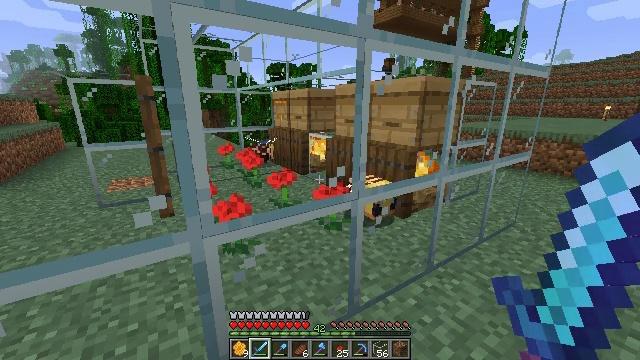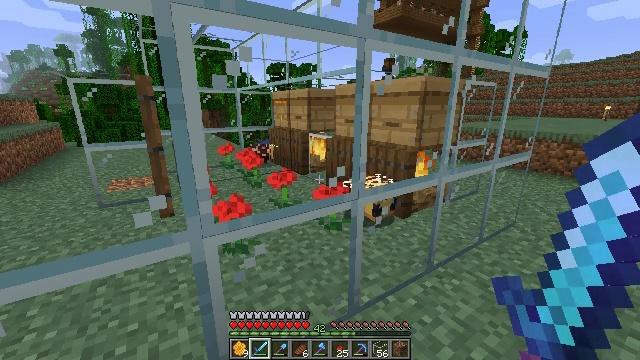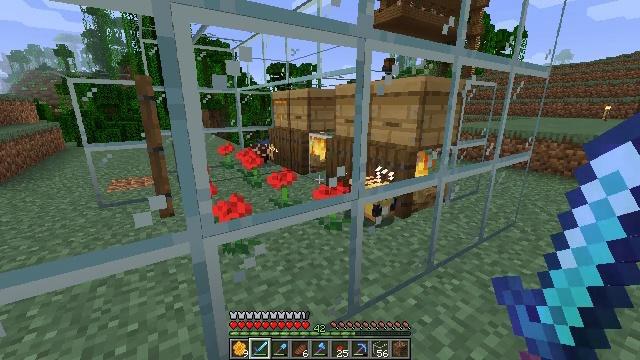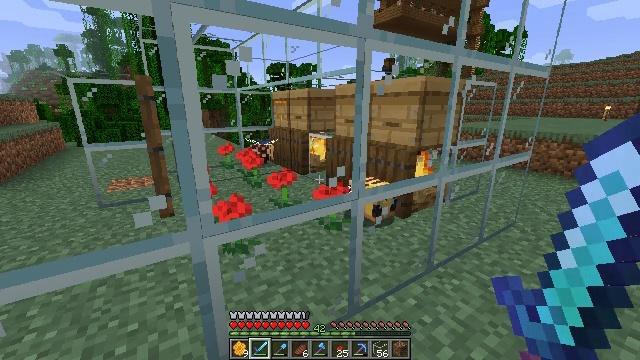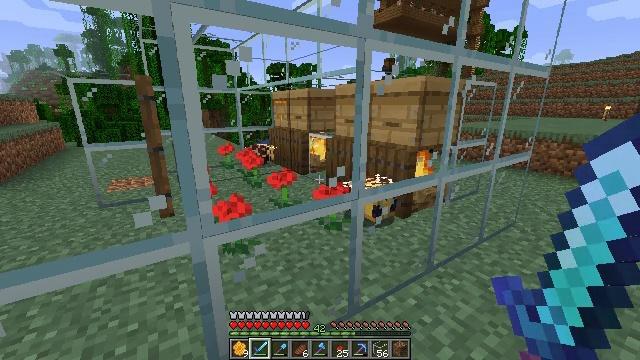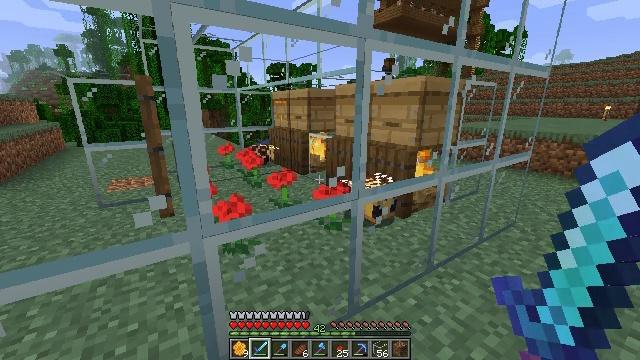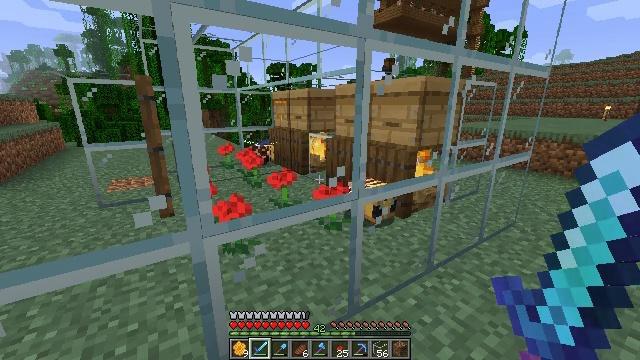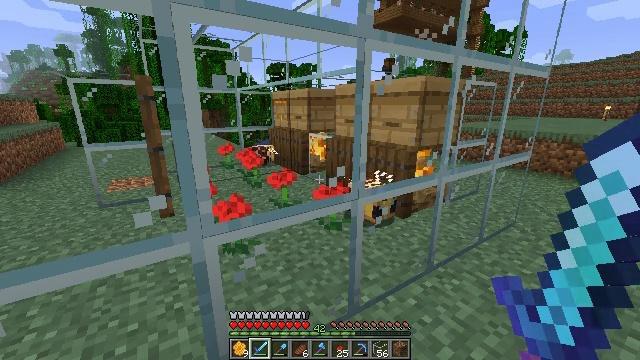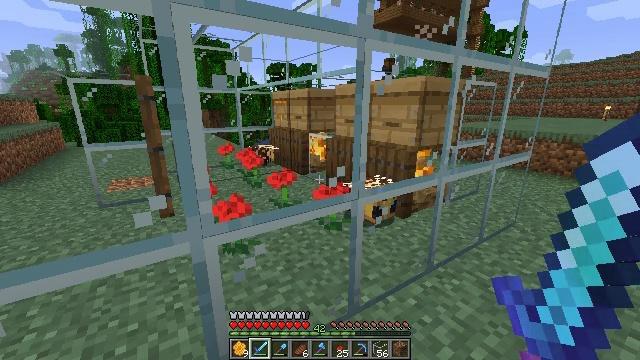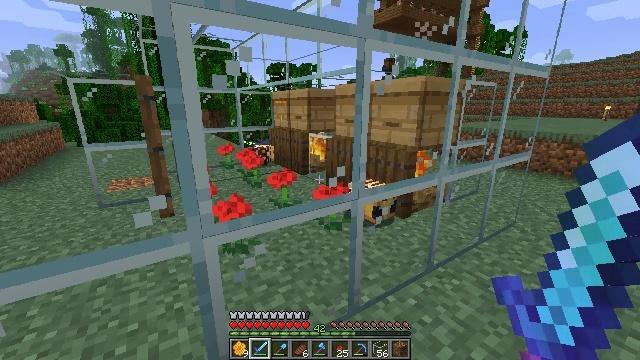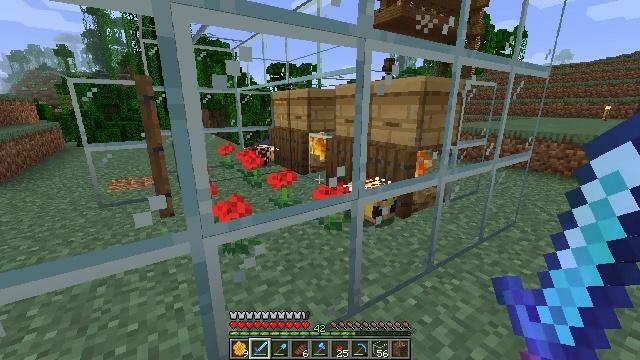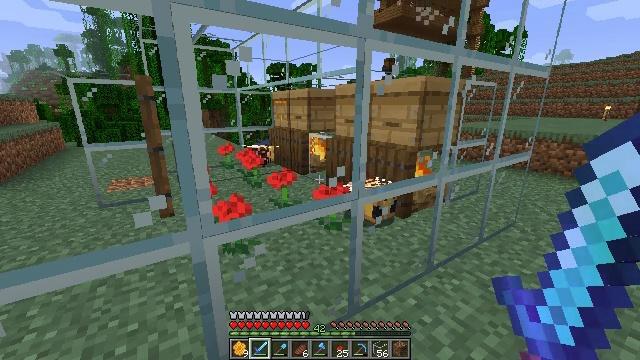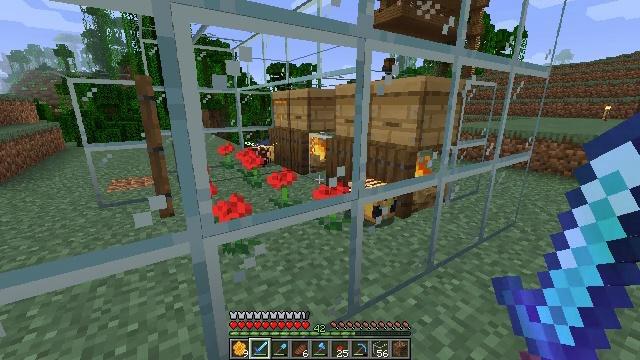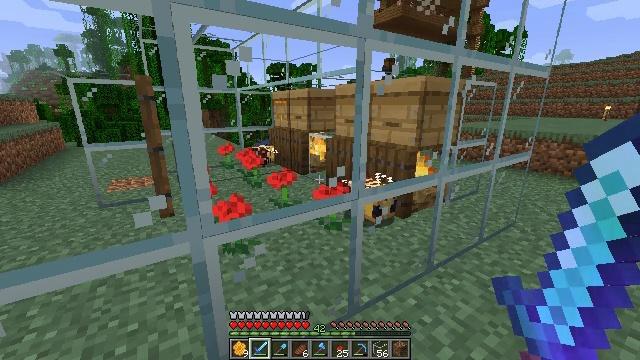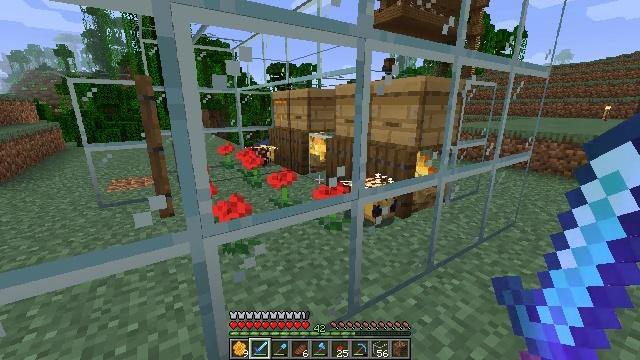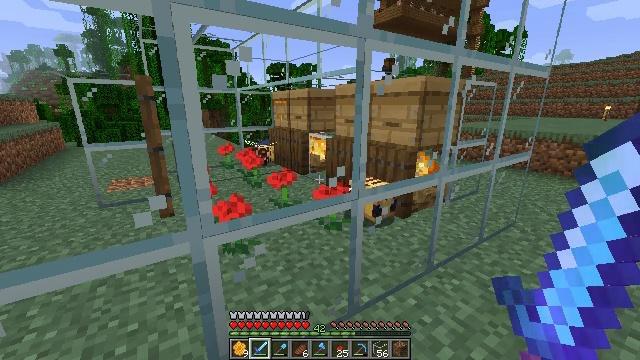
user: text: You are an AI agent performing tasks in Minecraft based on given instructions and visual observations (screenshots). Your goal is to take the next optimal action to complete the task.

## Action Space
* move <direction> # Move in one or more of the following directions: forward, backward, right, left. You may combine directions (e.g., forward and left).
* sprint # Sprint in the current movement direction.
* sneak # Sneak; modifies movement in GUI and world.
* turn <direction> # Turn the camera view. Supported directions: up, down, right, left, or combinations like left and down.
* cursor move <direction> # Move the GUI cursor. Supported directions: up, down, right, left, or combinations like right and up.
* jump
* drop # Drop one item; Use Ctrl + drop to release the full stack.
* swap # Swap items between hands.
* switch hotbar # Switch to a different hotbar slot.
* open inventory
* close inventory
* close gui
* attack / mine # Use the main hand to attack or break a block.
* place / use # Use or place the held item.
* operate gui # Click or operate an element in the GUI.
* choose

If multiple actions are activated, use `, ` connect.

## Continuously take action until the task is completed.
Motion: motion action
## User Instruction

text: Mine the beehive on the tree.
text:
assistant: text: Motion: no_op
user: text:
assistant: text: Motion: no_op
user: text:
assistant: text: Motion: no_op
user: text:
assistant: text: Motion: no_op
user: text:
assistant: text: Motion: no_op
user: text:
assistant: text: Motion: no_op
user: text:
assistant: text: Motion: no_op
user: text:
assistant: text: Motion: no_op
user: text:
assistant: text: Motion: no_op
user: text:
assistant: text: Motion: no_op
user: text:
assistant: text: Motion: no_op
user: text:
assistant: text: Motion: no_op
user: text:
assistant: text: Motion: no_op
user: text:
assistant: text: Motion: no_op
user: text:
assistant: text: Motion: no_op
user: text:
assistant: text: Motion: no_op
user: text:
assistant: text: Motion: no_op
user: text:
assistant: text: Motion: no_op
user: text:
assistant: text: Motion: no_op
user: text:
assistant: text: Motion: no_op
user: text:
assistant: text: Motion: no_op
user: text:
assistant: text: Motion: no_op
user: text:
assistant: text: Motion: no_op
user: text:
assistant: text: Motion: no_op
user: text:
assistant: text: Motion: no_op
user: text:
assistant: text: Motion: no_op
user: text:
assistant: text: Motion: no_op
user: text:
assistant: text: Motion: no_op
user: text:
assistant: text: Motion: no_op
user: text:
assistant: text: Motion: no_op